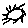
Label: sun